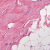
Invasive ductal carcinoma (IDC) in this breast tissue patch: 1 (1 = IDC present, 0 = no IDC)